Question: I'm having trouble compiling my project, I am beginner with 'Cordova'.
Tried in many ways, to install the dependencies separately (maybe not knife sense), but also tried to change the environment variables (ex: C:pache-ant-1.9.3 ...).
I also tried to reinstall ("vs-mda and vs-mda-targets").
I am using Visual Studio 2013 Tools for Apache Cordova.

<URL>
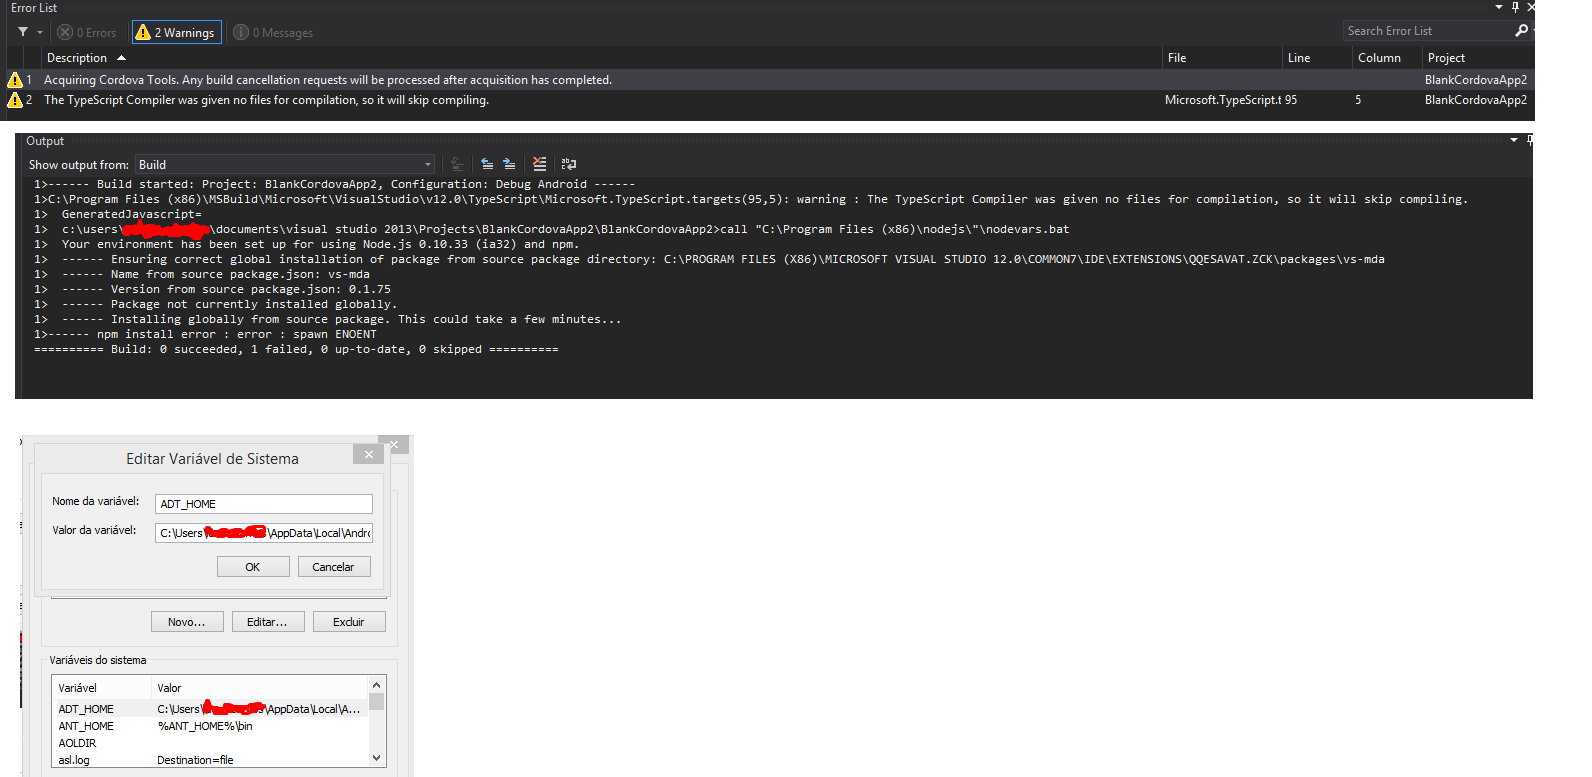
Answer: Unfortunately I have not found a solution to the visual 2013. However encontrie the solution . I changed my machine , and installed visual studio 2015 Which has the Cordova, everything worked Correctly .